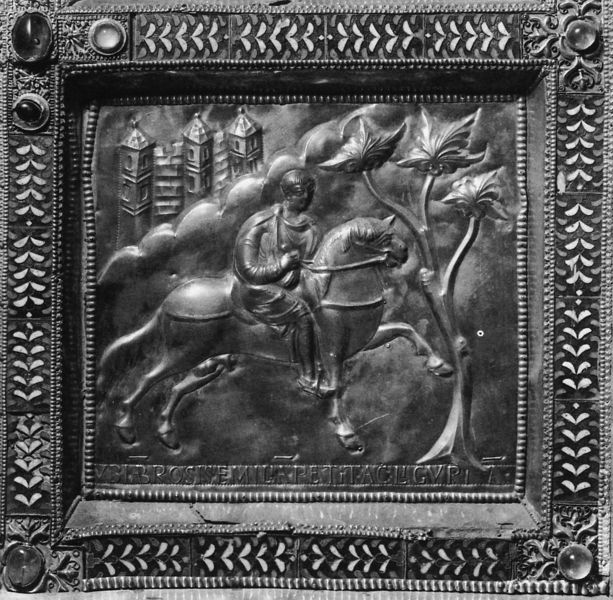
Titel: Goldaltar von Mailand, sog. Pala d’oro
Künstler: Volvinus
Standort: Mailand, S. Ambrogio (EU - I)
Schlagwörter: baum, berg, blätter, mann, wolken, grau, gras, schloss, weg, ornament, rahmen, silber, steine, edelsteine, pferd, reiter, turm, relief, hang, inschrift, metall, bronze, foto, fotografie, burg, kloster, türme, text, rom, edelstein, steinmauern, burgmauern, gebusnt